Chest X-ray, PA view. Patient: 47 years old, sex F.
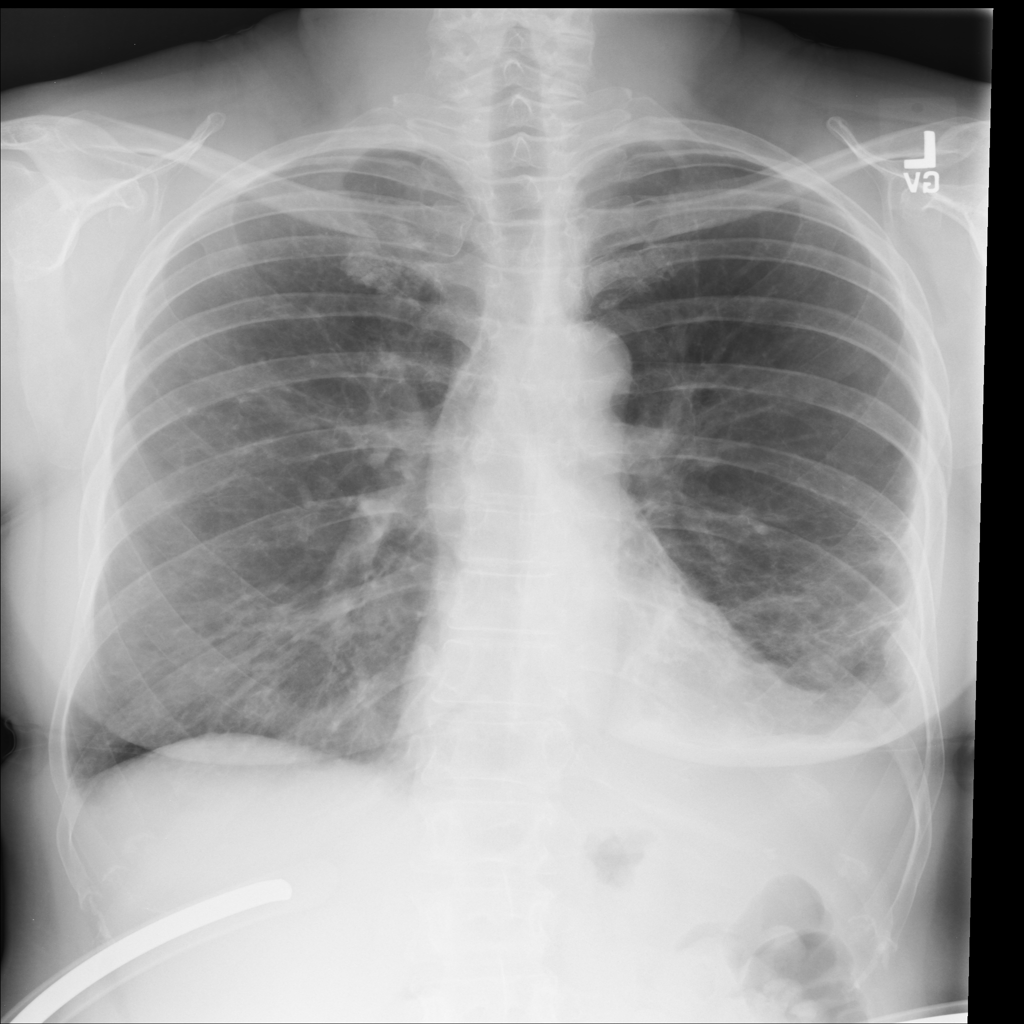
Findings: Pleural_Thickening